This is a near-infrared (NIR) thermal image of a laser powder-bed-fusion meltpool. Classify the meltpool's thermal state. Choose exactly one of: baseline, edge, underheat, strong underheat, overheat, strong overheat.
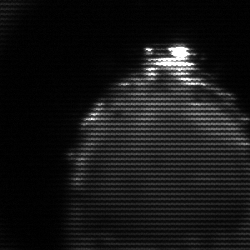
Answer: edge